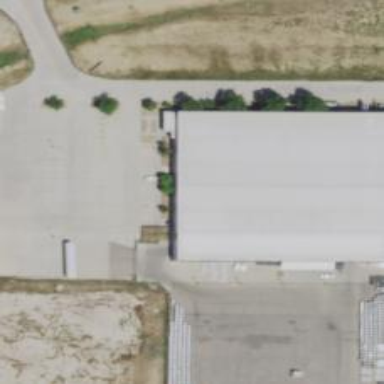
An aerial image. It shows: Post depot building.